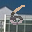
Label: 6